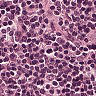
Metastatic tissue present: no